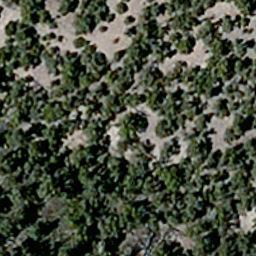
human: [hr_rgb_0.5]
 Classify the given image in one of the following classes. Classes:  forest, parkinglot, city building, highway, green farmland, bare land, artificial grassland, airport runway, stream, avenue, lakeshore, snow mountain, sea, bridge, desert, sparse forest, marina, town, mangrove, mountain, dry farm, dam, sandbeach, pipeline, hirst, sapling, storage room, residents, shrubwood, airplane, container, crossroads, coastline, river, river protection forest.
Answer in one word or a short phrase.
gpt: sparse forest